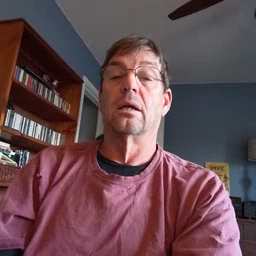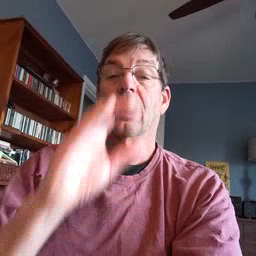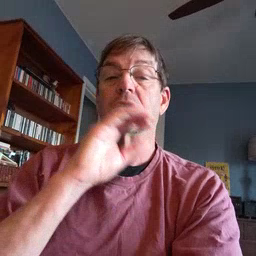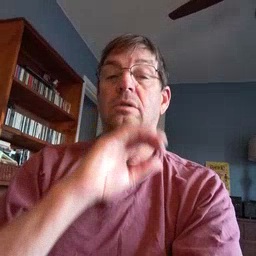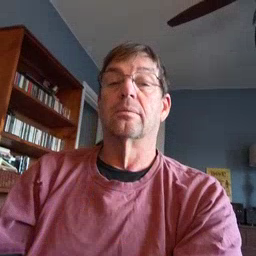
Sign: icecream